Interaction volume radius: 5 \u00c5
Interaction volume height: 20 \u00c5
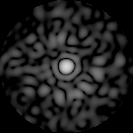
Disorder parameter: 0.8493